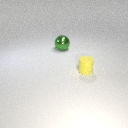
small yellow rubber cylinder in front of large green metal sphere